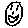
Label: smiley face